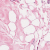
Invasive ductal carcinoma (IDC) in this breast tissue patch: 0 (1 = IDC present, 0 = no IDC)